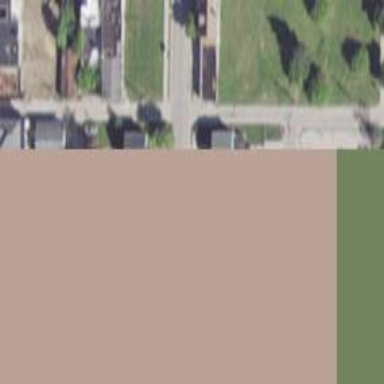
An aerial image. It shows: Sidewalk.